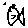
Label: fish